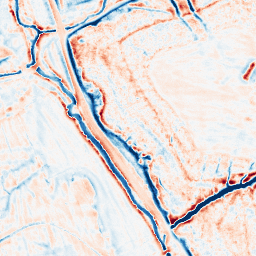
Category: edge_preserving
Decomposition family: bilateral
Decomposition parameters: d: 15
sigma_color: 75
sigma_space: 150
Upsampling method: quadratic
Upsampling parameters: scale: 8
Upsampling scale: 8